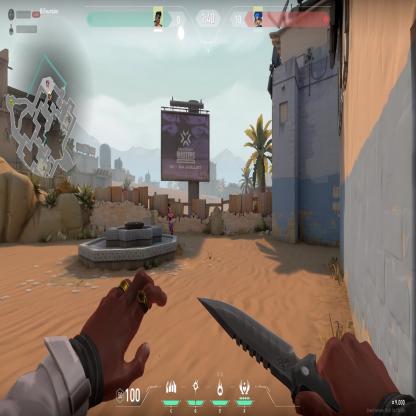
Label: enemy